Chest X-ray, AP view. Patient: 33 years old, sex M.
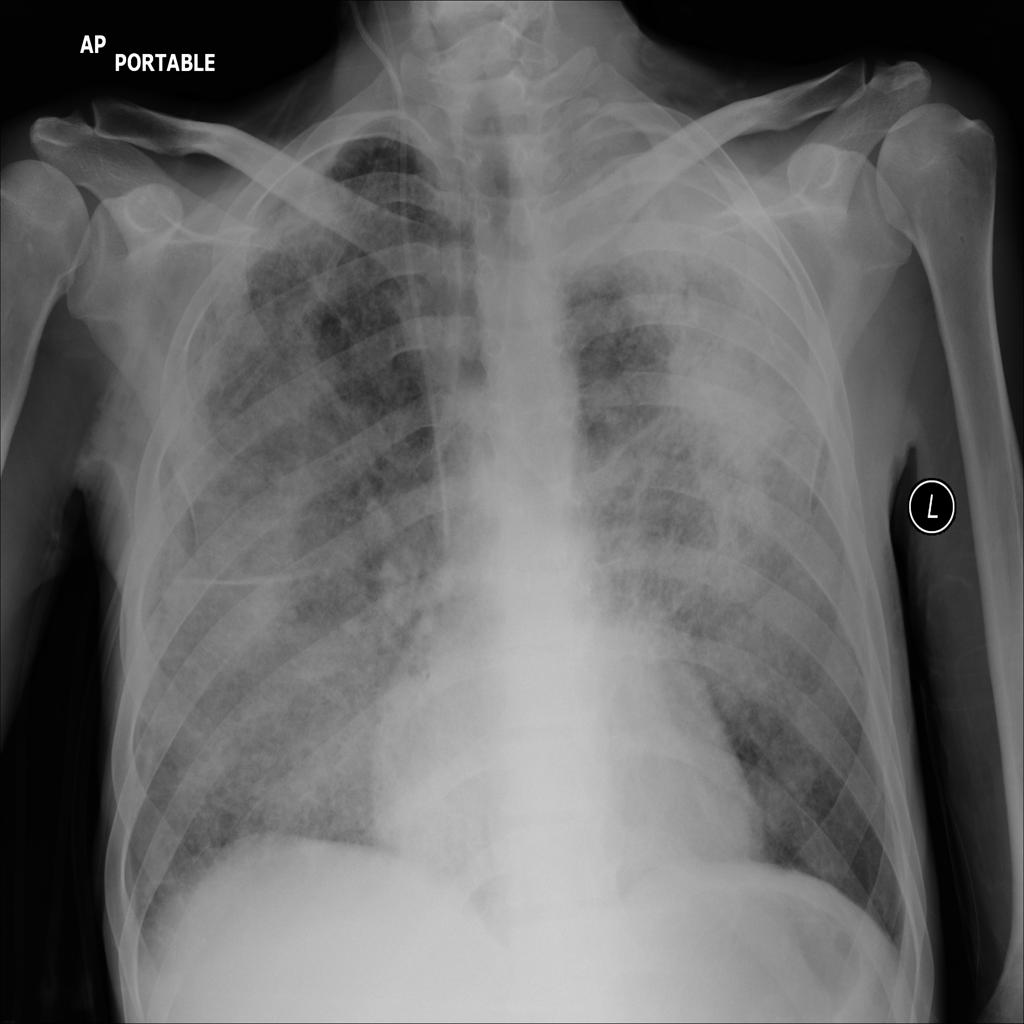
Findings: No Finding